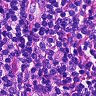
Metastatic tissue present: no